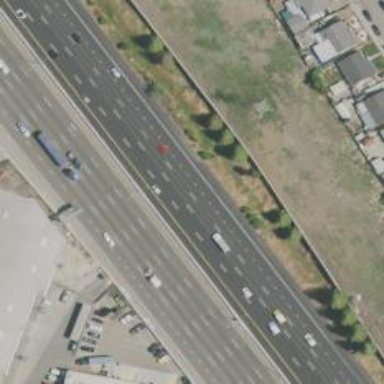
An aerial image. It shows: View of motorway.